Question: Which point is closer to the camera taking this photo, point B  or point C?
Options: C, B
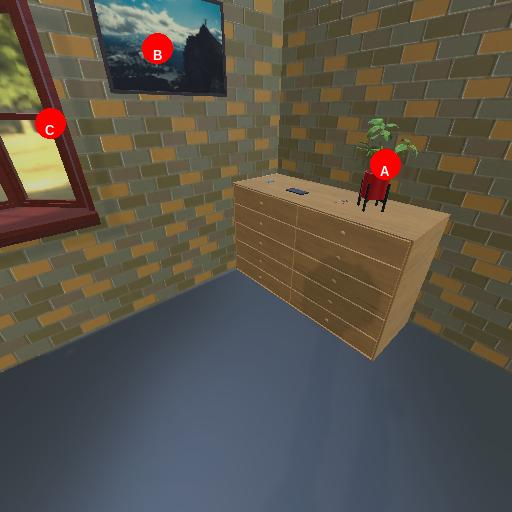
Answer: C